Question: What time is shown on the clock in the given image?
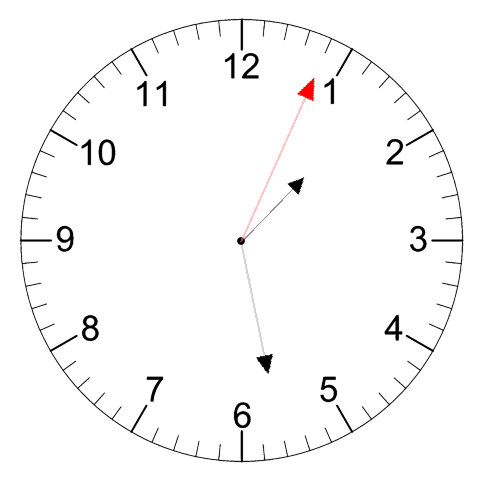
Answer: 01:28:04